Aerial crown-view tile of a tropical tree (Barro Colorado Island, Panama), acquired 20250616:
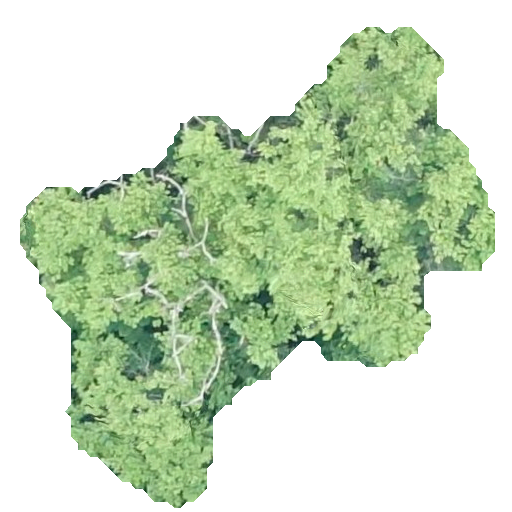
Species: Guazuma ulmifolia
GBIF accepted scientific name: Guazuma ulmifolia
Crown area: 173.62 m²